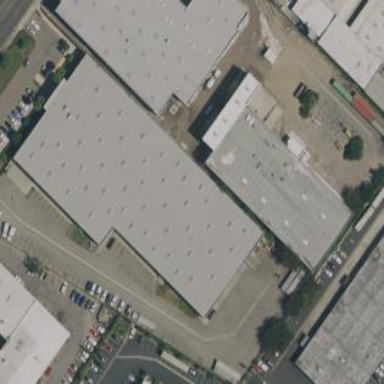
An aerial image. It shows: Warehouse building.